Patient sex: M
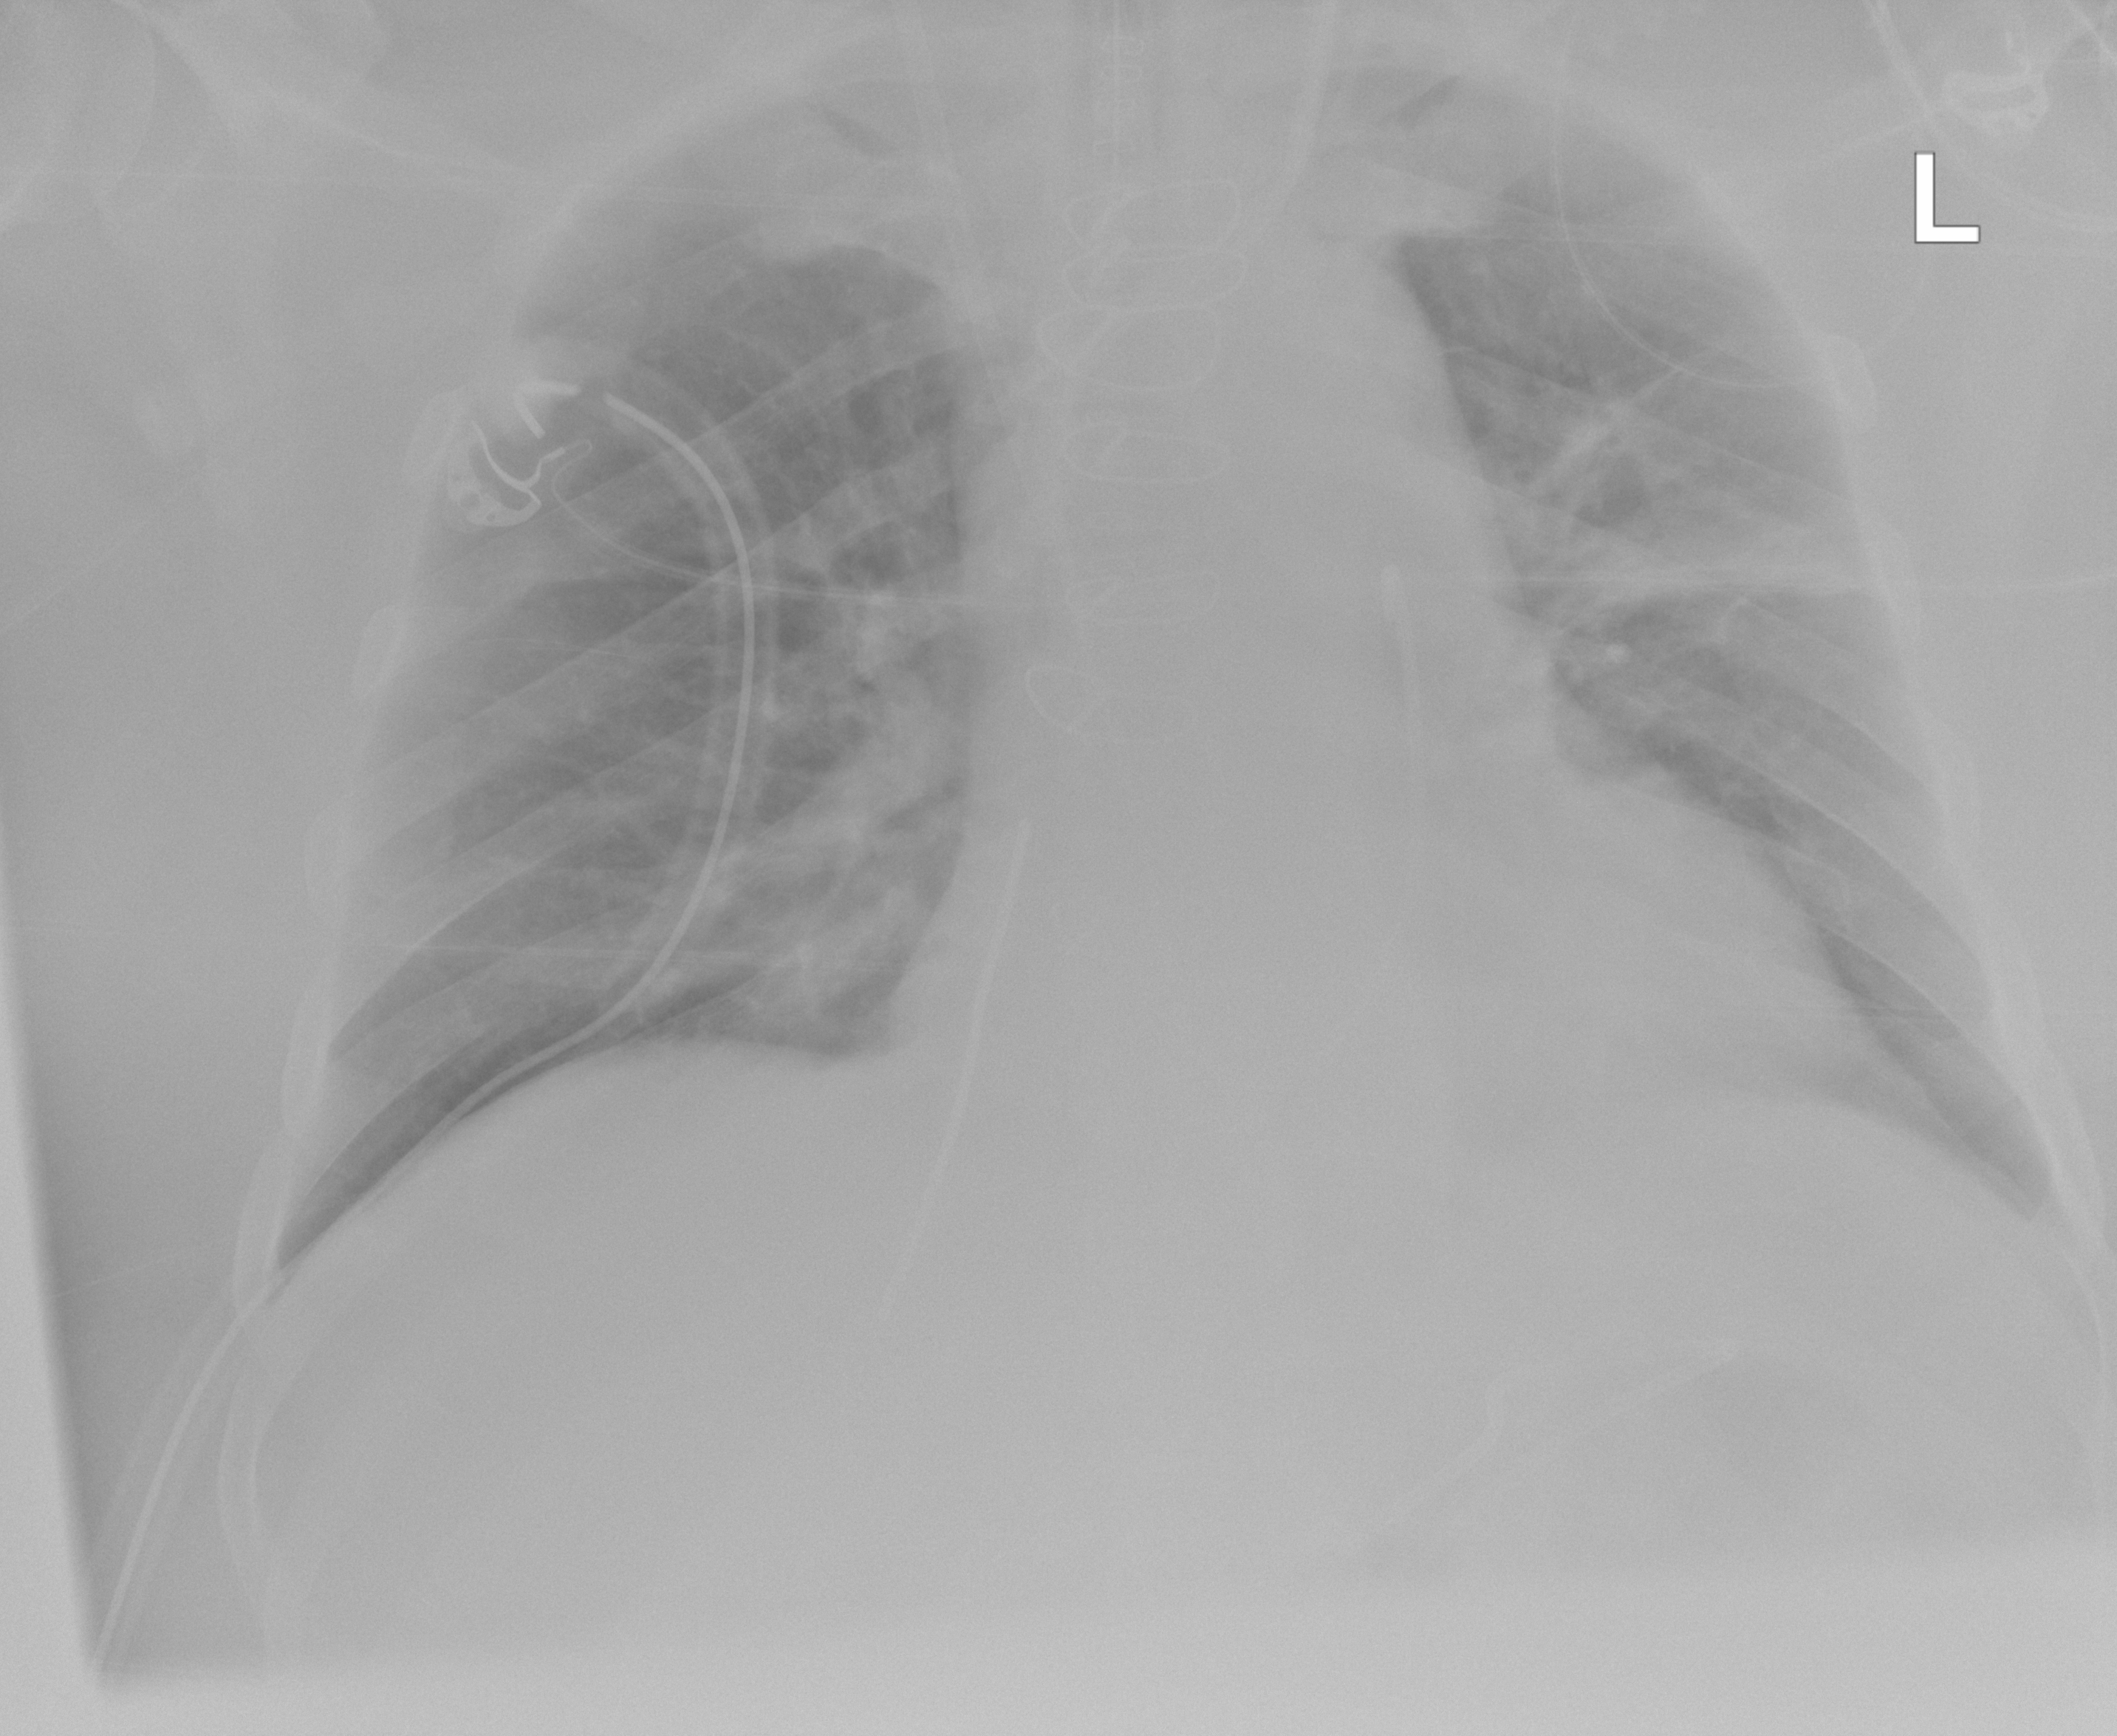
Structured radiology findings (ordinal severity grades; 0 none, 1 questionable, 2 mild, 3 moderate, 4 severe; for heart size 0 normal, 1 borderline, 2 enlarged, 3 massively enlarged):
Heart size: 2
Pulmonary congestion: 2
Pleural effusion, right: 0
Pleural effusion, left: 0
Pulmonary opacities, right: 0
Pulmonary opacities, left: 0
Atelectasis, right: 0
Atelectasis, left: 2